Interaction volume radius: 5 \u00c5
Interaction volume height: 15 \u00c5
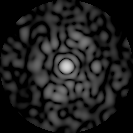
Disorder parameter: 0.8368